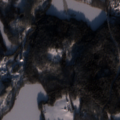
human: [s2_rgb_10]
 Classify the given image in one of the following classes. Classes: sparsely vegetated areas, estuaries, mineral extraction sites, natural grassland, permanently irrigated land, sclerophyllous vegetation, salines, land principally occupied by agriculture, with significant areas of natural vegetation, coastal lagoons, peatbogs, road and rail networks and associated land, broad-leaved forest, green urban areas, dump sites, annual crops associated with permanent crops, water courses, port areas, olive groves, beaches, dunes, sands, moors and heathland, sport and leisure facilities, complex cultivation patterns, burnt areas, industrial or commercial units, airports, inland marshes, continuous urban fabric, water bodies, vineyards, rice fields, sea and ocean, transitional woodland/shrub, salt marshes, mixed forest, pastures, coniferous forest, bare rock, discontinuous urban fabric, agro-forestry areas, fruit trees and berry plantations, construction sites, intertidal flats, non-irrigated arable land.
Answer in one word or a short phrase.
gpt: coniferous forest, mixed forest, transitional woodland/shrub, water bodies